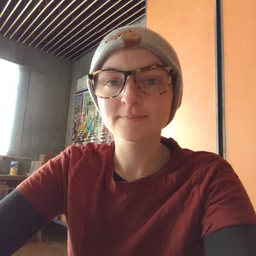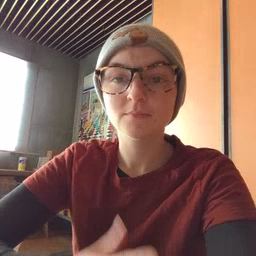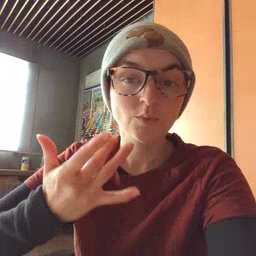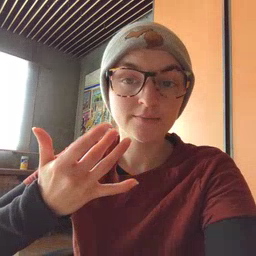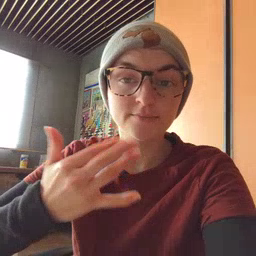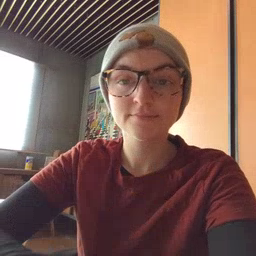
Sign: wait